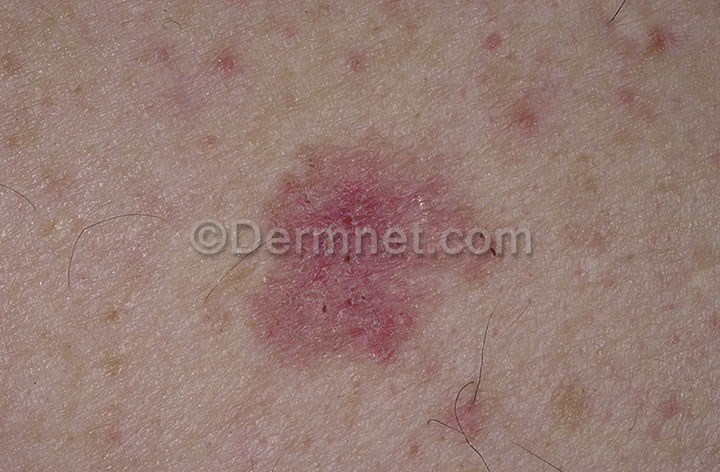
Disease: Actinic Keratosis Basal Cell Carcinoma and other Malignant Lesions